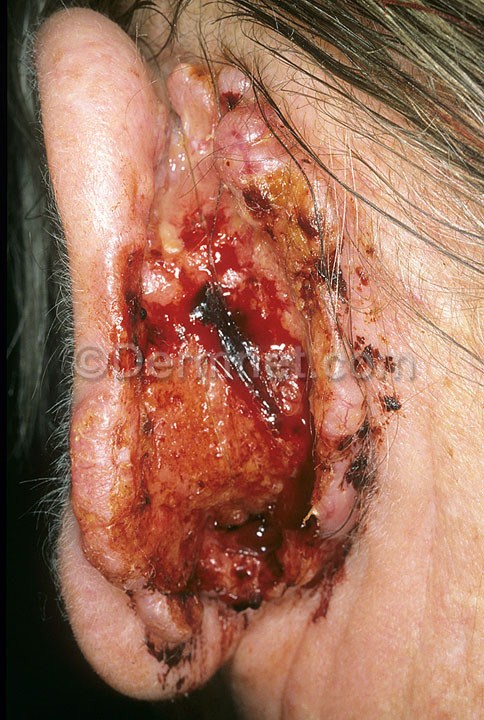
Disease: Actinic Keratosis Basal Cell Carcinoma and other Malignant Lesions